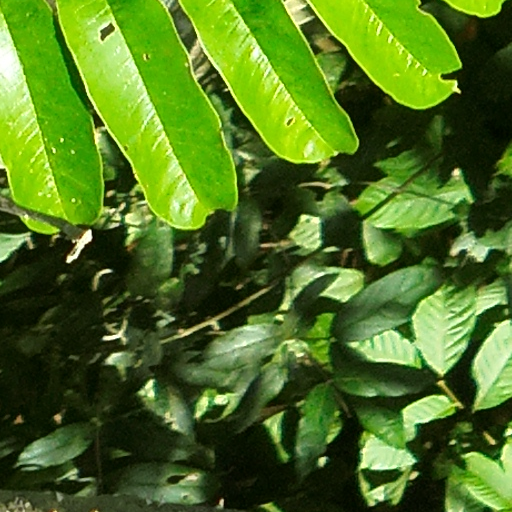
Species: Zanthoxylum ekmanii
GBIF accepted scientific name: Zanthoxylum ekmanii
Crown area (m\u00b2): 139.061